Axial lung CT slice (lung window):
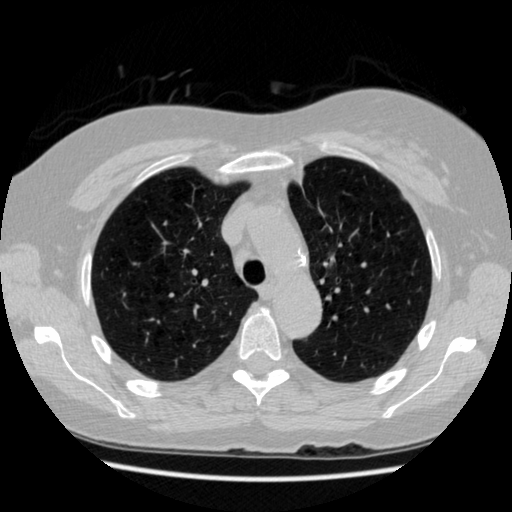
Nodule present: no